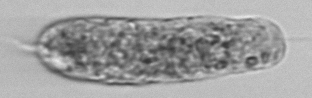
Label: fecal_pellet